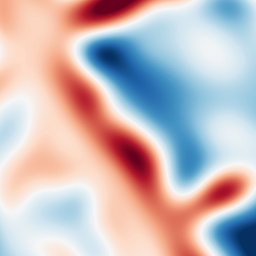
Category: multiscale
Decomposition family: log
Decomposition parameters: sigma: 20
Upsampling method: bicubic_3x
Upsampling parameters: scale: 3
Upsampling scale: 3